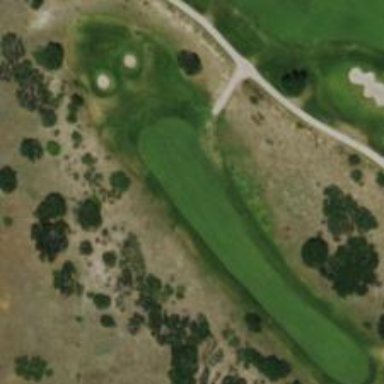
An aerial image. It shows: Golf hole.